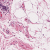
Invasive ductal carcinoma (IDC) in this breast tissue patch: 0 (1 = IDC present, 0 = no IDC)